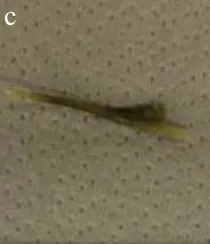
Intraoperative photograph and macroscopic findings in Case 1. . (c) The FB was identified to be a fish bone.
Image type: medical_photograph (skin_photograph)